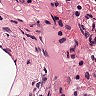
Metastatic tissue present: no